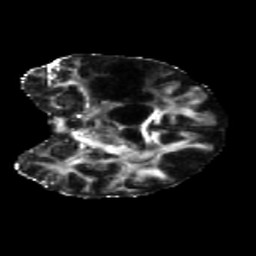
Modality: FA
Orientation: coronal
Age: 66
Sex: female
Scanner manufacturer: siemens
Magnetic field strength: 3 T
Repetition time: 5.25 s
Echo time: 0.08 s